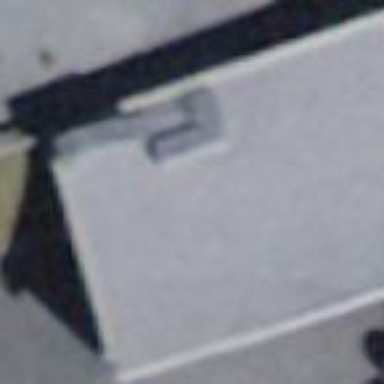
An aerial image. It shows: Shed.